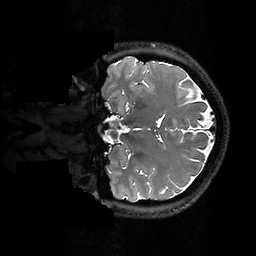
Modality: T2w
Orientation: coronal
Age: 37
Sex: male
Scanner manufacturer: ge
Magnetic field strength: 3 T
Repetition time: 3.202 s
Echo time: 0.06003 s